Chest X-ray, PA view. Patient: 66 years old, sex M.
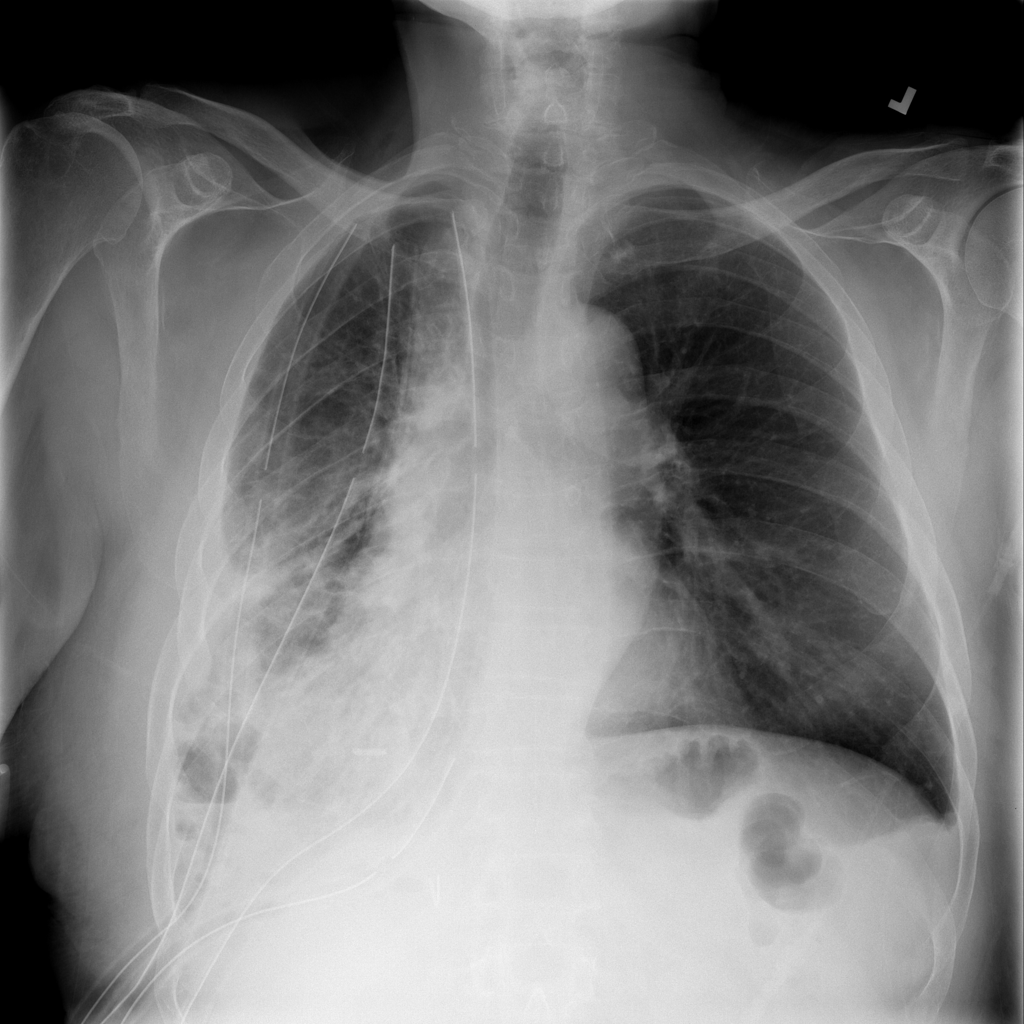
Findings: Effusion, Infiltration